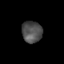
Tissue: lung
Cell type: Epithelial cells
Senescence score: 0.2083
Nuclear area (px): 434
Mean DAPI intensity: 77.862